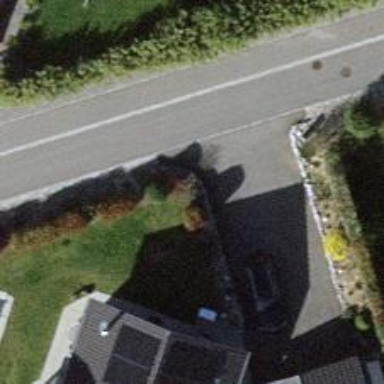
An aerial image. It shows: Hedge acting as barrier.